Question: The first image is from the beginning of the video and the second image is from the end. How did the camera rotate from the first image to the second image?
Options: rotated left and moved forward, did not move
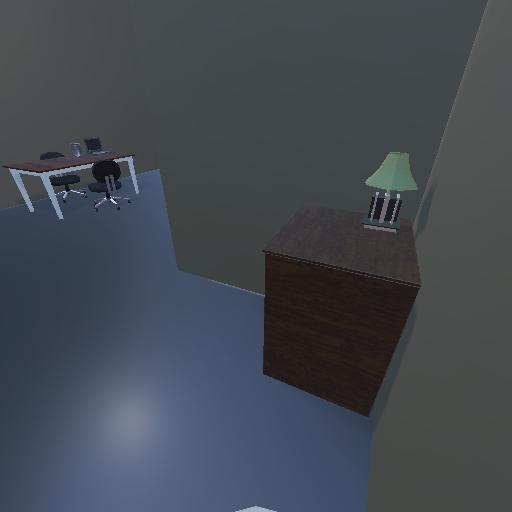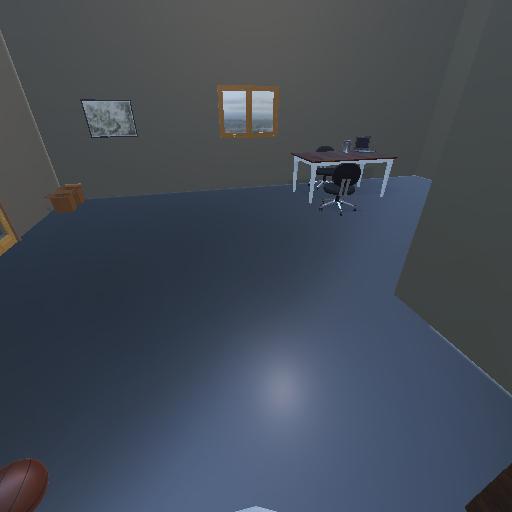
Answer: rotated left and moved forward